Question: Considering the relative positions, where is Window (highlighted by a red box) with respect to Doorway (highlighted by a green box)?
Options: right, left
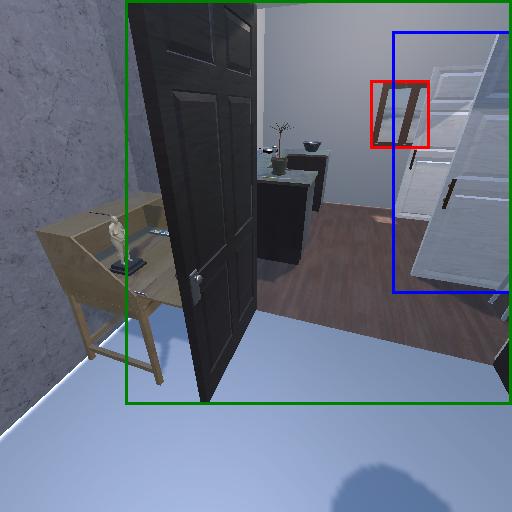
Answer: right